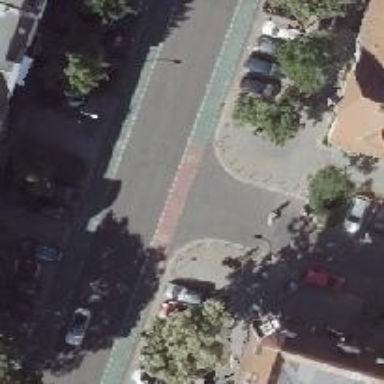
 and separate lanes for cyclists. There is also separate parking available on both sides of the road."